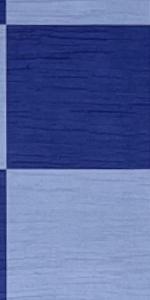
Label: Empty